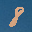
Label: 8